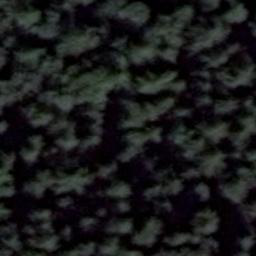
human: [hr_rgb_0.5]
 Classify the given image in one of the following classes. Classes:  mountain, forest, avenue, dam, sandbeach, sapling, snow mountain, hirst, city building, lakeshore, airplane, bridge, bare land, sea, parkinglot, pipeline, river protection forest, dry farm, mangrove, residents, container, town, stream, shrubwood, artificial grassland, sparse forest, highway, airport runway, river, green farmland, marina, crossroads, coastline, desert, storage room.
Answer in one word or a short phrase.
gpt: forest